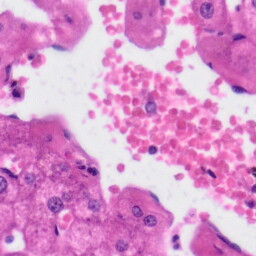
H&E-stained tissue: Liver